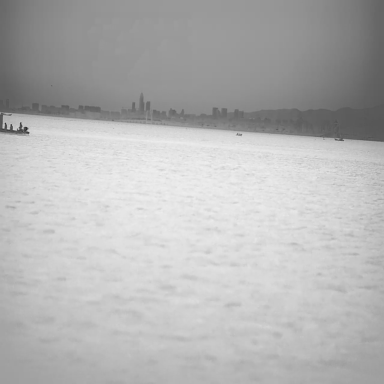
There are four bulk_carriers in the infrared image.